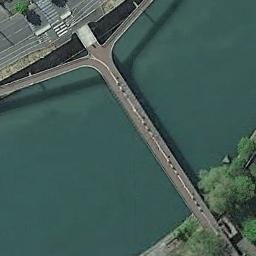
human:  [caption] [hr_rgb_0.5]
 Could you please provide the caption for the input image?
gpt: A bridge connects the land on both sides of the turquoise water, And there are many roads on the land .

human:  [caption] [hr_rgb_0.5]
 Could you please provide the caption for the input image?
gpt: On one side of the river, There are farmland  And on the other side, There are settlements .

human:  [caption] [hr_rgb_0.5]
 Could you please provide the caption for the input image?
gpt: A bridge built on a green river and a river on one side of the river, And some green plants on the other side of the river .

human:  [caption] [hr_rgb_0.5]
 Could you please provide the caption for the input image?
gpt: There is a bridge with a boat over the river next to some trees and roads .

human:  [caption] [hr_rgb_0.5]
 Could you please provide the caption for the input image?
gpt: Many trees are around the bridge .